Field crop: maize
Growth stage: 2
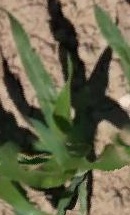
Species: maize